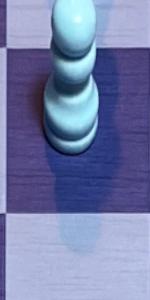
Label: Empty